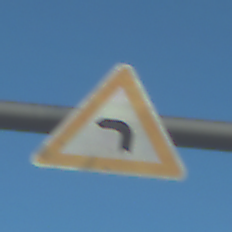
Verkehrszeichen: KurveLinks
Umgebung: Outdoor, RoadRail
Tageszeit: SunriseSunset
Wetter: Clear
Licht: Natural
Jahreszeit: NotSpecified
Kontrast: HighContrast